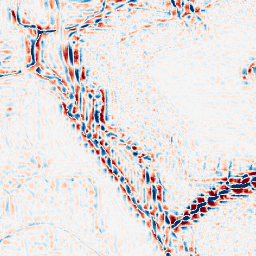
Category: wavelet
Decomposition family: wavelet_reverse_biorthogonal
Decomposition parameters: wavelet: rbio2.4
level: 3
Upsampling method: regularized
Upsampling parameters: scale: 4
lambda_reg: 0.01
Upsampling scale: 4